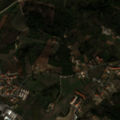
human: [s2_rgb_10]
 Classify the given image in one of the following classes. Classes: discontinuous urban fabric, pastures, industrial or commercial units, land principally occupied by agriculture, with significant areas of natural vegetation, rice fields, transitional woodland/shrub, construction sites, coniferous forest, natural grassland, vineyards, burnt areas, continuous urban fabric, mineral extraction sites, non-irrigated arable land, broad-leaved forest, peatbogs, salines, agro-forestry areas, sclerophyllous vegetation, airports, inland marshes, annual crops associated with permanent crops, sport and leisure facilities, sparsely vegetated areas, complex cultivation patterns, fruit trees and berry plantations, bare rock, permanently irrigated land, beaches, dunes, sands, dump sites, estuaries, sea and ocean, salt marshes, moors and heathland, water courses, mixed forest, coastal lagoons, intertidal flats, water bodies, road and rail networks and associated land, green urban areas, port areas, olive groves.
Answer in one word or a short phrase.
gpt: discontinuous urban fabric, fruit trees and berry plantations, complex cultivation patterns, land principally occupied by agriculture, with significant areas of natural vegetation